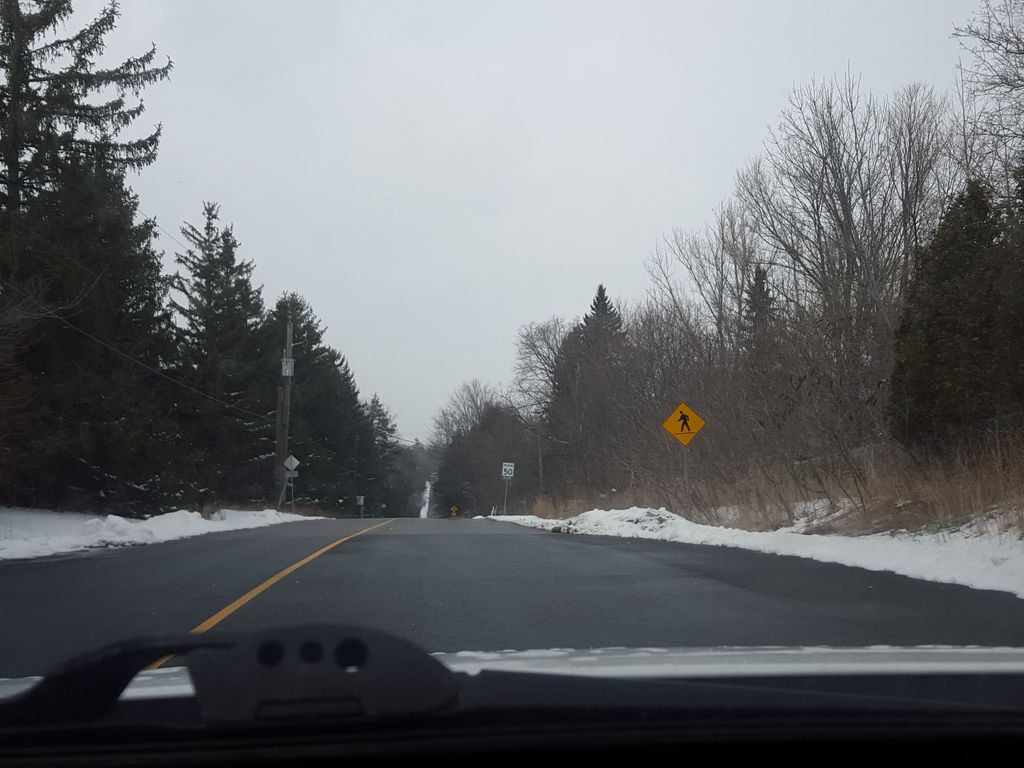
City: toronto